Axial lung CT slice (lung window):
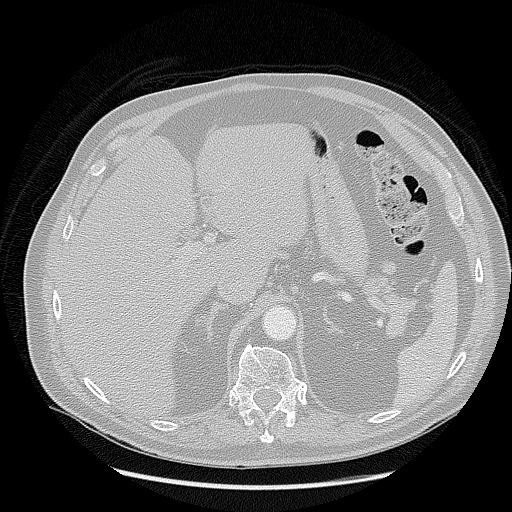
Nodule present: no